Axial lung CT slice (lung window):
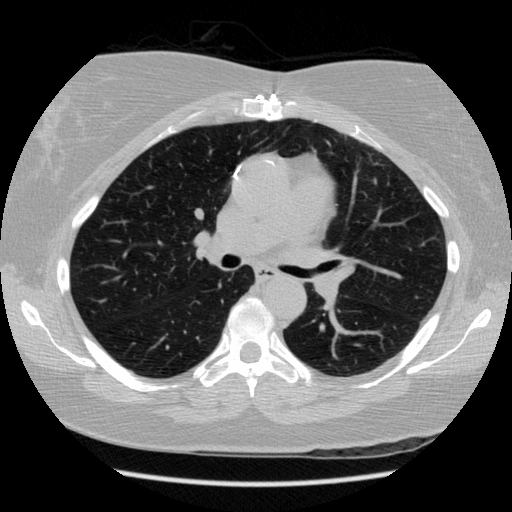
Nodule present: no